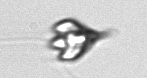
Label: Pyramimonas_longicauda